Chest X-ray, AP view. Patient: 69 years old, sex M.
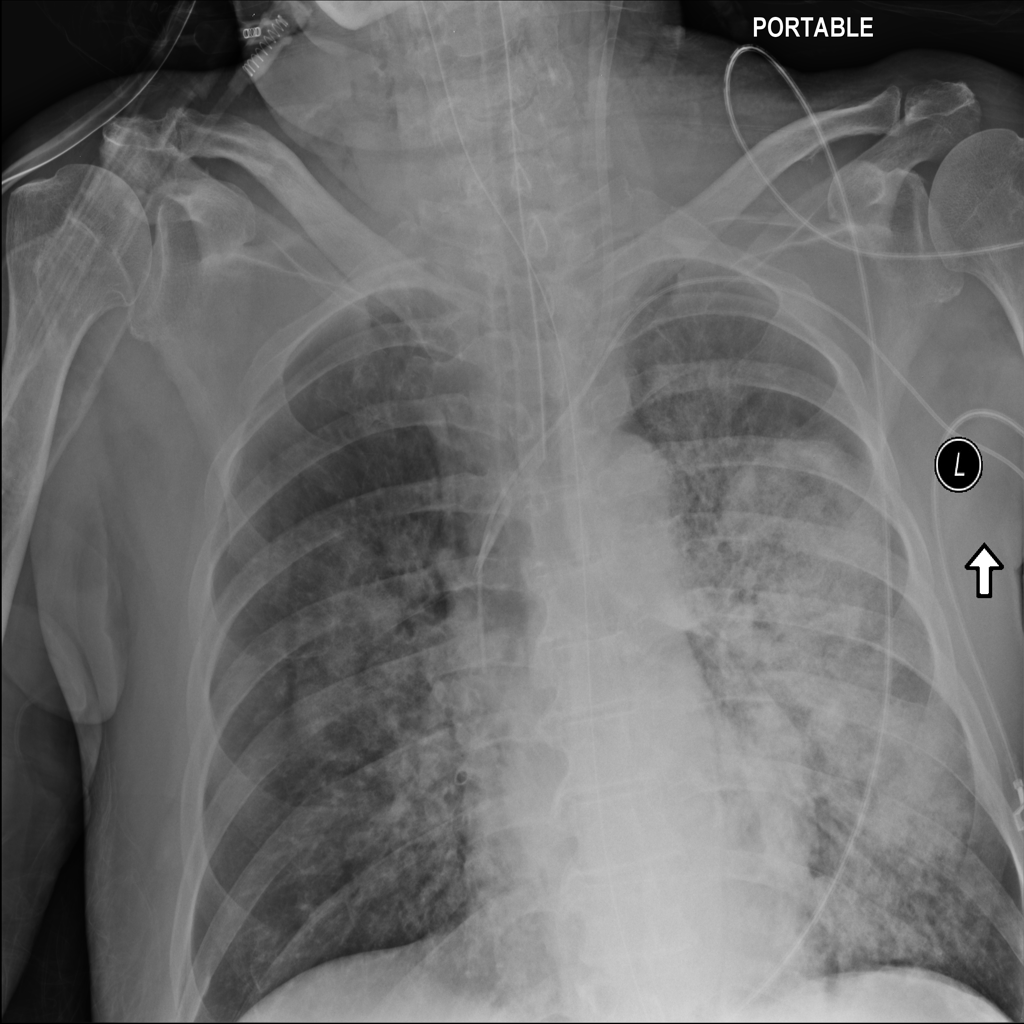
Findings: Consolidation, Edema, Infiltration